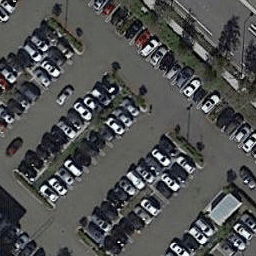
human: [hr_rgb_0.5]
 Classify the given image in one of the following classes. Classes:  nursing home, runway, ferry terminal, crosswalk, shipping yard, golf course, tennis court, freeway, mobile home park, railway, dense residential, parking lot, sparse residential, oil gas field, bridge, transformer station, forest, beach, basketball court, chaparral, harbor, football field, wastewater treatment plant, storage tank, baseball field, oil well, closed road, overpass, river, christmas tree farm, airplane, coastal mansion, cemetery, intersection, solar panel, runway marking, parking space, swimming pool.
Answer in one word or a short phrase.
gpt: parking lot